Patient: sex F, age 36
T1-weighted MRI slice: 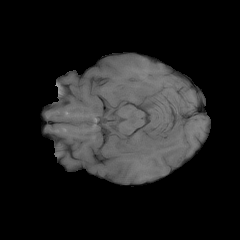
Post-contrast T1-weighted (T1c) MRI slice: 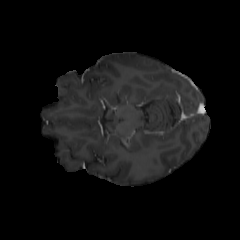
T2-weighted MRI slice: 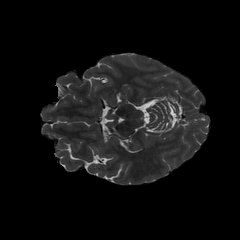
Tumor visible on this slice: no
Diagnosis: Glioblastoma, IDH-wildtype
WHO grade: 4